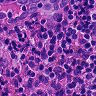
Metastatic tissue present: no